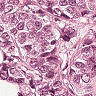
Metastatic tissue present: yes